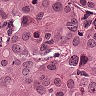
Metastatic tissue present: yes